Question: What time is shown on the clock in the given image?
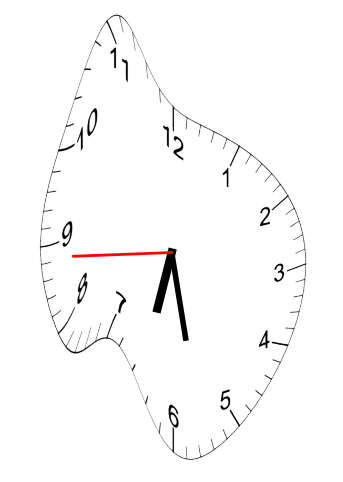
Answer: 06:27:44